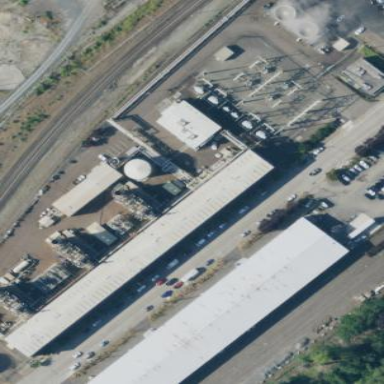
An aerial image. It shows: Industrial power plant with the landuse set as industrial.